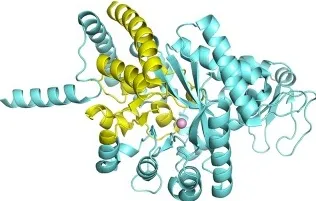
(B) Structural abnormality of the ADA2 protein generated by the p. W399* mutation. In yellow, the portion of the protein that is lacking due to the stop codon introduced by the mutation. Figures generated with Pymol (http://www. Pymol. Org).
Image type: pathology (papanicolaou)